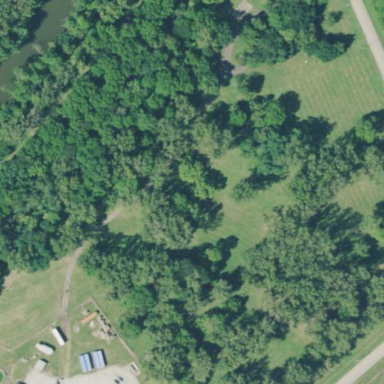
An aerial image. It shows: Camping site with tents set up.